Question: I have the following figure. How can I align the second row to the right? Thanks!

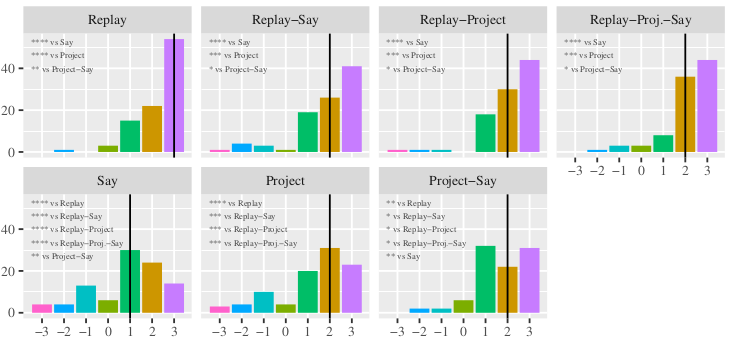
Answer: As per <URL> answer you can manipulate the plot as a grid object.
'''
library(ggplot2)
library(dplyr)
library(grid)
# inject blank level into factor
d1 <- mutate(mtcars,
carb = factor(replace(carb, carb == 8, 6),
levels = c(1:3, 0, 4, 6),
labels = c("Replay-Say", "Replay-Project", "Replay-Proj-Say",
"", "Project", "Project-Say")))
p1 <- ggplot(data = d1,
mapping = aes(x = factor(cyl))) +
geom_bar() + xlab("") + ylab("") + facet_wrap(~carb, drop = FALSE)
p1
'''
<URL>
Depending on the layout of the plot you will need to identify the name of the panel and tick marks you wish to remove.
'''
g1 <- ggplotGrob(p1)
g1$layout$name
# [1] "background" "panel-1-1" "panel-3-1" "panel-1-2" "panel-2-2"
# [6] "panel-3-2" "axis-t-1-2" "axis-t-2-2" "axis-t-3-2" "axis-t-1-1"
# [11] "axis-t-2-1" "axis-t-3-1" "axis-b-1-2" "axis-b-2-2" "axis-b-3-2"
# ...
'''
You can then remove these from the plot. The letter assignations appear to be top ("t"), bottom ("b"), left ("l"), right ("r").
'''
blank_panel_grobs <- c("panel-2-1", "strip-t-1-2", "axis-b-1-2", "axis-l-2-1")
blank_panel_index <- g1$layout$name %in% blank_panel_grobs
g1$layout <- lapply(g1$layout, function(x) x[!blank_panel_index])
g1$grobs <- g1$grobs[!blank_panel_index]
grid.draw(g1)
'''
<URL>